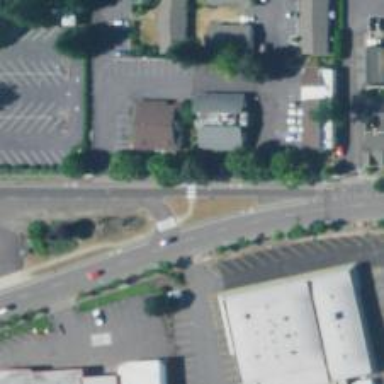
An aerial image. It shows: Crossing road.